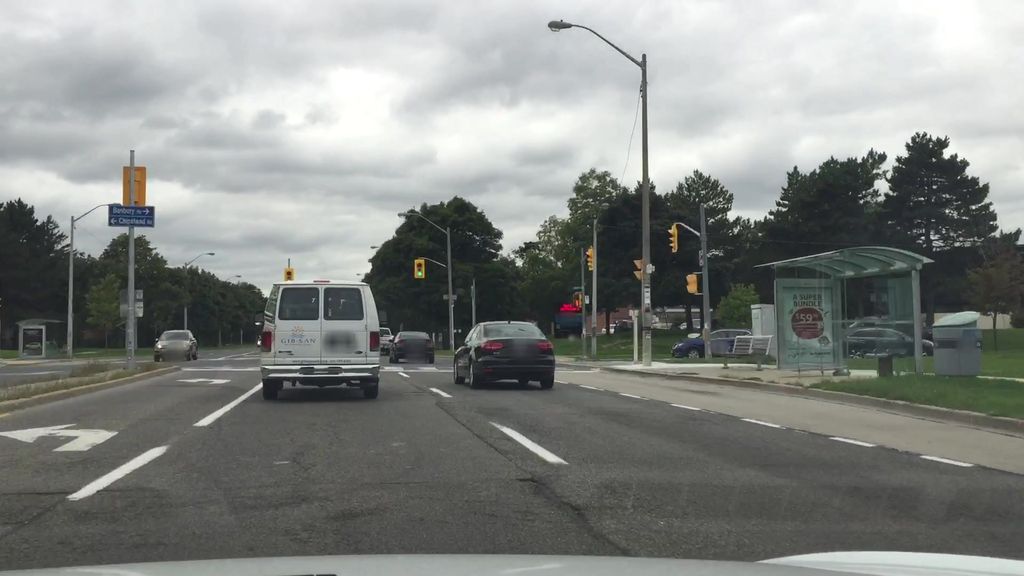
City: toronto